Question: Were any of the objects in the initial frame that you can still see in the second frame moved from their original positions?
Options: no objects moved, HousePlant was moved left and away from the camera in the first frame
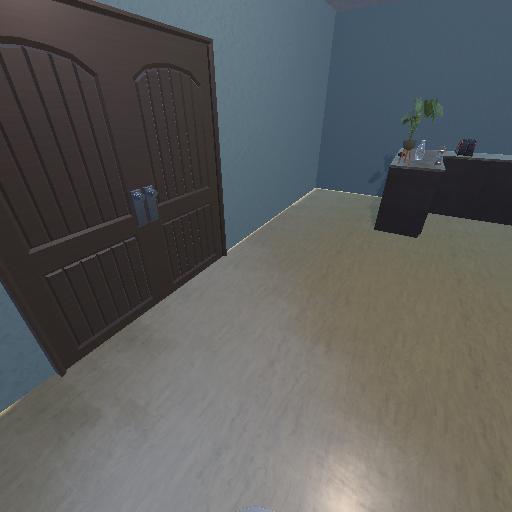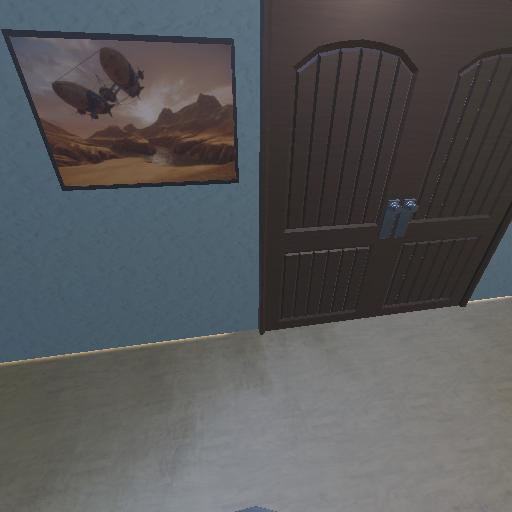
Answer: no objects moved